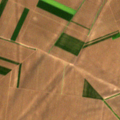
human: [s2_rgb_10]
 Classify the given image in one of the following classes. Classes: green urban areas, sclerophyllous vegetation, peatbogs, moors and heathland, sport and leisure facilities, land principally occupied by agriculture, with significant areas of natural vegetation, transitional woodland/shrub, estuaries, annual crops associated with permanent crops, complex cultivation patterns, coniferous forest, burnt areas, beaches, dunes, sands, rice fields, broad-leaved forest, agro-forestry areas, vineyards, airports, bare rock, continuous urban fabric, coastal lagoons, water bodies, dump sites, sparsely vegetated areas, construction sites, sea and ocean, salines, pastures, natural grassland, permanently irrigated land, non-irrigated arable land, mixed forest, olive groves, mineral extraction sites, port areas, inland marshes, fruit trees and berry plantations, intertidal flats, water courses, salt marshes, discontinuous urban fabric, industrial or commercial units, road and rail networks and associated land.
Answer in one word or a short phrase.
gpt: non-irrigated arable land